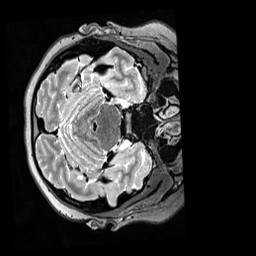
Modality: T2w
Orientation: axial
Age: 19
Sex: female
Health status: ill
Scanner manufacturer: siemens
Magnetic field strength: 3 T
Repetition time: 3.2 s
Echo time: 0.564 s